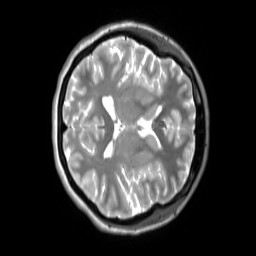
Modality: T2w
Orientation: axial
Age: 23
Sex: female
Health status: ill
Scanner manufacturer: siemens
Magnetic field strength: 3 T
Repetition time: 2.8 s
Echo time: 0.326 s